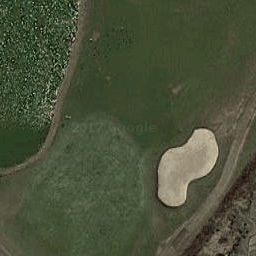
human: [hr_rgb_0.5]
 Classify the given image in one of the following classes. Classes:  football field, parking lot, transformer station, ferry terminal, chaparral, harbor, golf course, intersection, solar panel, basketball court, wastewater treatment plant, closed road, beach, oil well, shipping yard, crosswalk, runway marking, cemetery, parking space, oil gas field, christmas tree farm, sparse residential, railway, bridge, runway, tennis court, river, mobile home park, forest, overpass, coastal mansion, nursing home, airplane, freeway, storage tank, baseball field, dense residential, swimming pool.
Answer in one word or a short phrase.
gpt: golf course